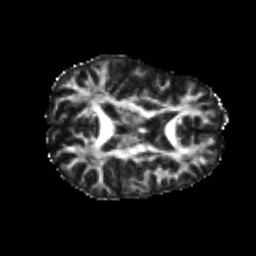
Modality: FA
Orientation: axial
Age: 21
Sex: male
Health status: healthy
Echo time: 0.074 s